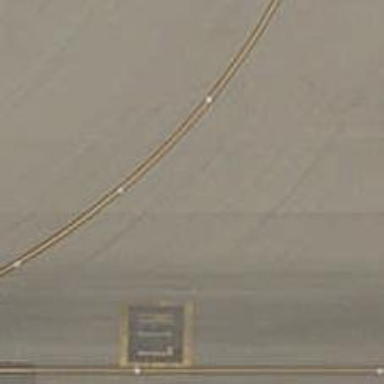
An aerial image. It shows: View of taxiway at the airport.